Field crop: maize
Growth stage: 1
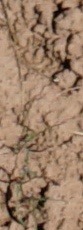
Species: lolium